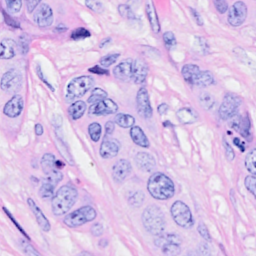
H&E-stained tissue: Breast